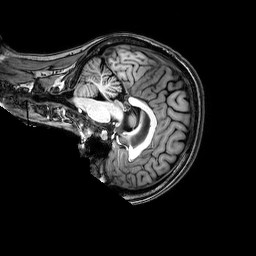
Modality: T1w
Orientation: sagittal
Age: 41
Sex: female
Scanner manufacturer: philips
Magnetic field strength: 3 T
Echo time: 0.0038 s